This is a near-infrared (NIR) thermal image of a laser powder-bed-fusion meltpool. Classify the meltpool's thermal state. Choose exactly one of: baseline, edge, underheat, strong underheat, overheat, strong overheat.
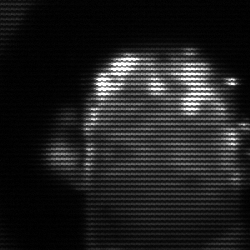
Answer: baseline